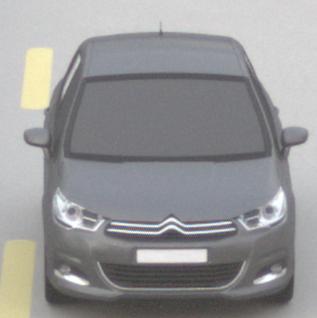
Make: Citroen
Model: C4 VTi 95
Detailed model: C4 (II)
Model produced from: 2012/08
Model produced until: 2013/06
Doors: 5
Color: gray
Road condition: dry road
Daytime: sunrise or sunset
Contrast: low contrast